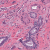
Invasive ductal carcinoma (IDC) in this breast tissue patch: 0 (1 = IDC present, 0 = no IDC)